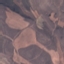
Land use / land cover: HerbaceousVegetation